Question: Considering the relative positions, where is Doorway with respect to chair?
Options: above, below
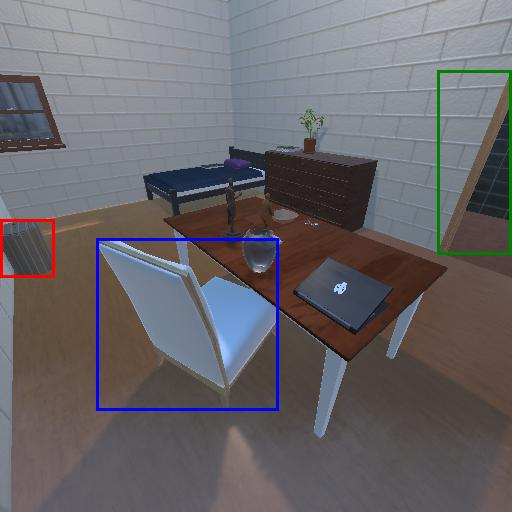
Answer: above